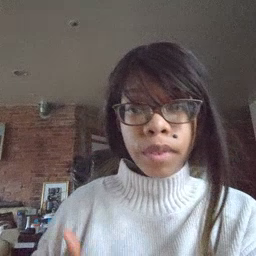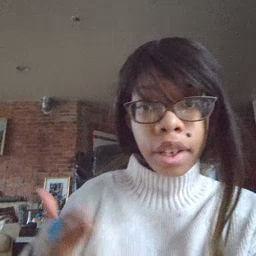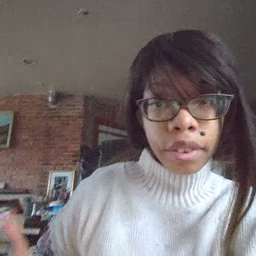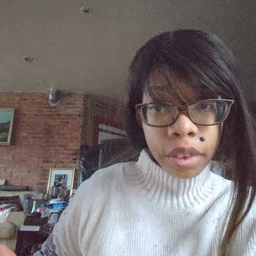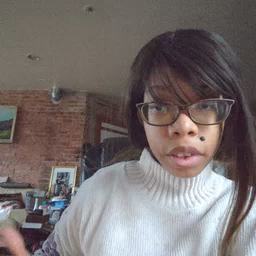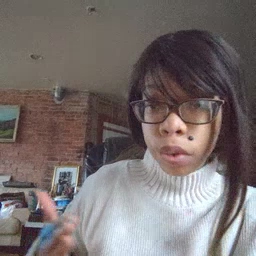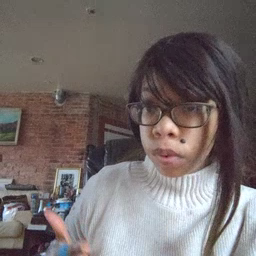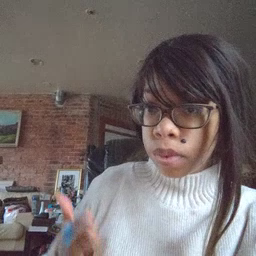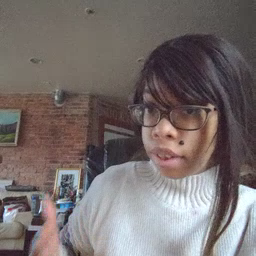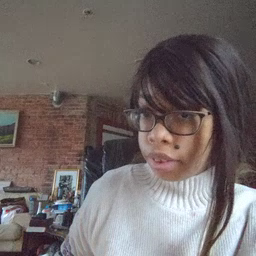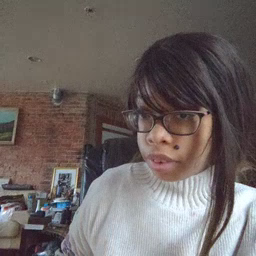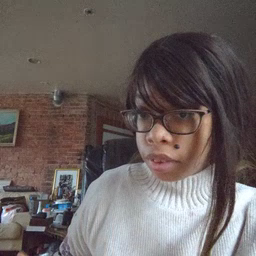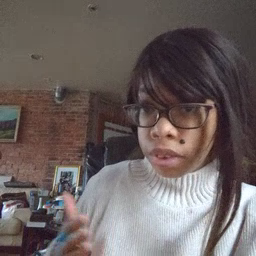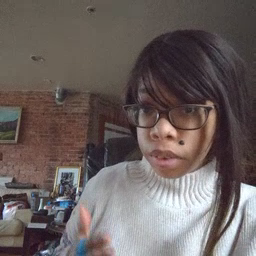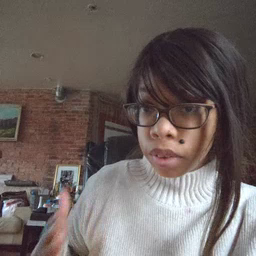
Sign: beside